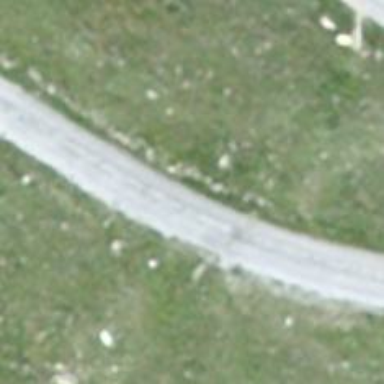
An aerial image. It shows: Unclassified road with grade4 tracktype.